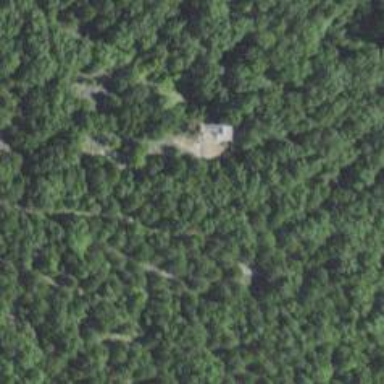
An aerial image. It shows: Lookout tower.